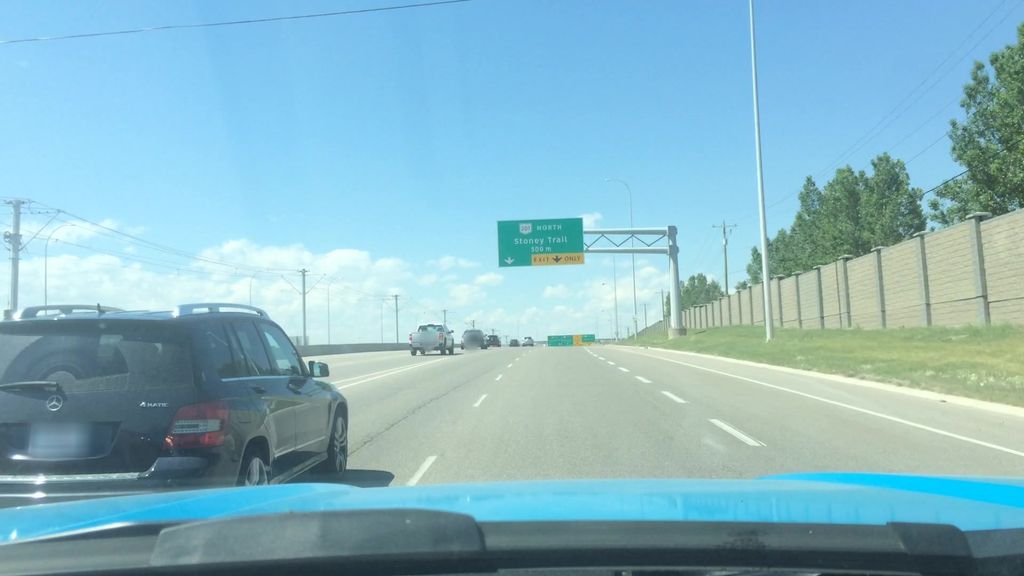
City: calgary